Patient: sex M, age 66
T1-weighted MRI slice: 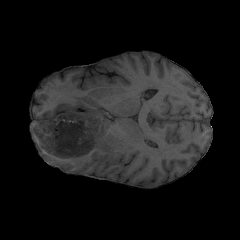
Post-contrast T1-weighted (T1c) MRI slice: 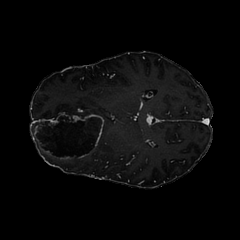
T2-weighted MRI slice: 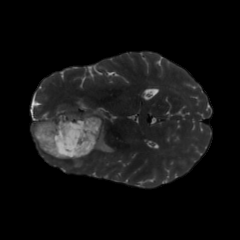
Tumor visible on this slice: yes
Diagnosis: Glioblastoma, IDH-wildtype
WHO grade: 4